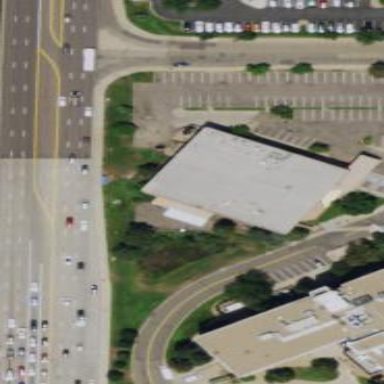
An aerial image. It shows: Retail building that houses nightclub.